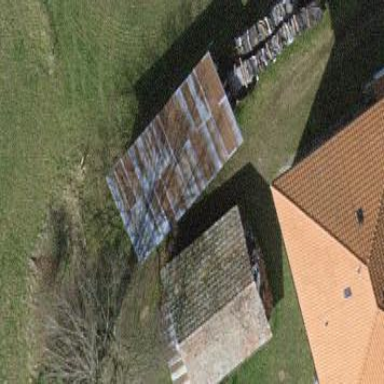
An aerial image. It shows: Barn.